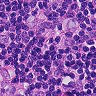
Metastatic tissue present: yes